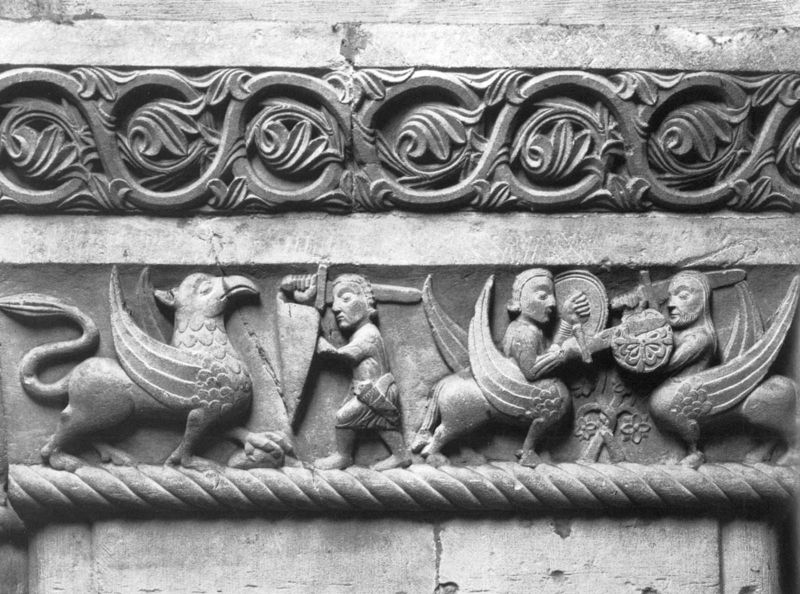
Titel: Freiburger Münster Unserer Lieben Frau
Standort: Freiburg, Münster (EU - D - BW)
Schlagwörter: blätter, flügel, hand, kampf, mann, vogel, männer, säule, gebäude, ornament, architektur, stein, kirche, schnur, pferd, ranken, schwanz, relief, schnabel, figuren, tau, ornamente, verzierung, kordel, foto, fotografie, vier, schild, seil, greifen, schwert, krallen, ritter, kämpfen, kapitell, fries, sims, gesims, gotisch, zentaur, zentauren, fabelwesen, greif, schwingen, zierde, fotographie, ungeheuer, drache, monster, flechtwerk, bildhauer, bauschmuck, fasade, freske, schützen, greiff, steinhauer, steib, serafinen, 3d, lielien, d3, schwert profil